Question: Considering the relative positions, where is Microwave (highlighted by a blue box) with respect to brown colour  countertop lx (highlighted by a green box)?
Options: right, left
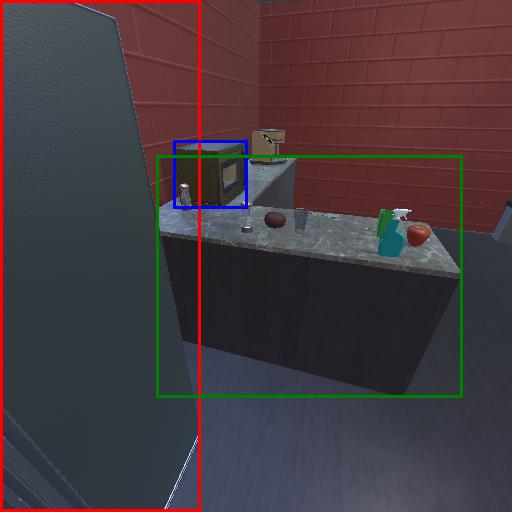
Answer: right